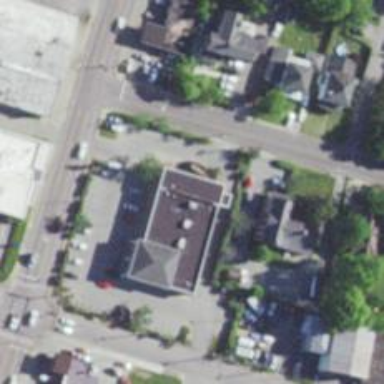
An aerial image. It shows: Pharmacy providing healthcare services.